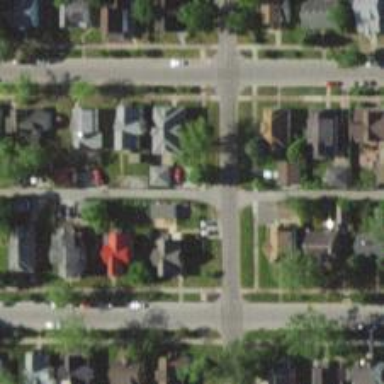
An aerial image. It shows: Alley classified as service road.